Question: Current filter?
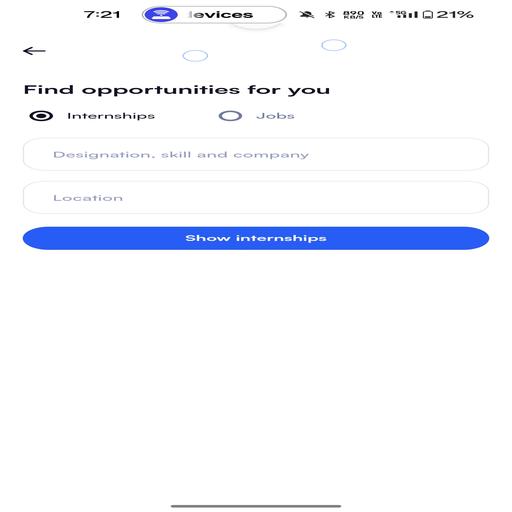
Answer: Internships